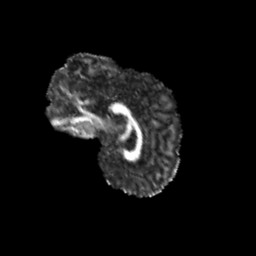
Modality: FA
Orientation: sagittal
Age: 11
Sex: female
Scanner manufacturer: siemens
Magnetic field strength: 3 T
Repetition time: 3.8 s
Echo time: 0.07 s